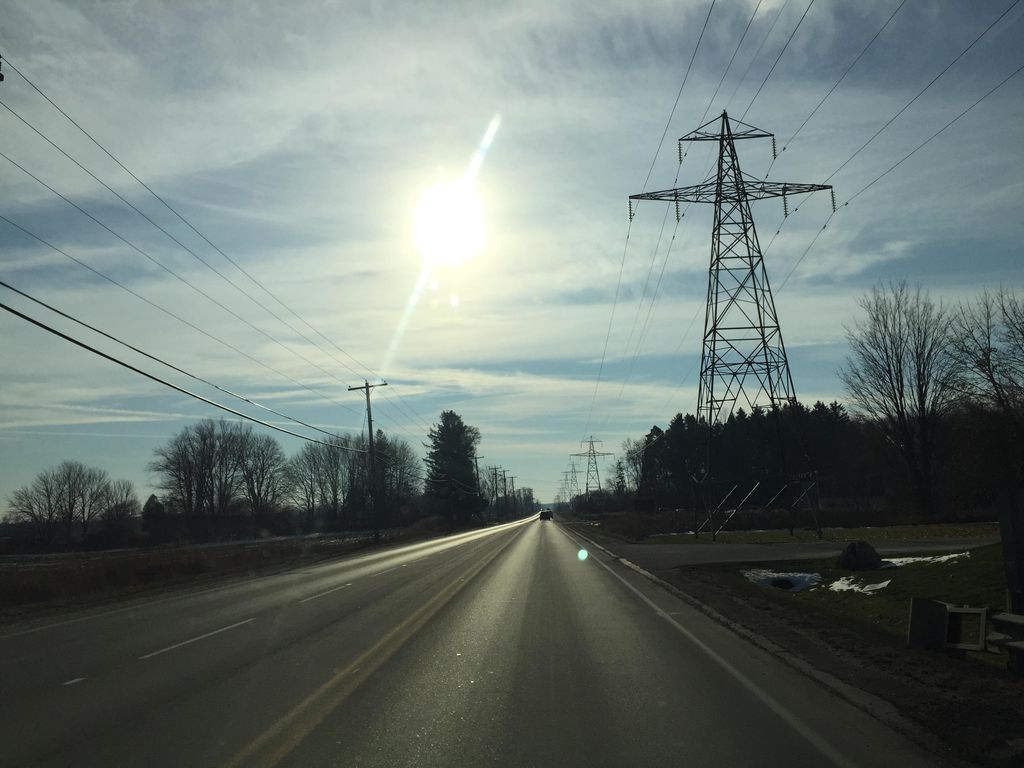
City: kitchener-waterloo